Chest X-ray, PA view. Patient: 62 years old, sex M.
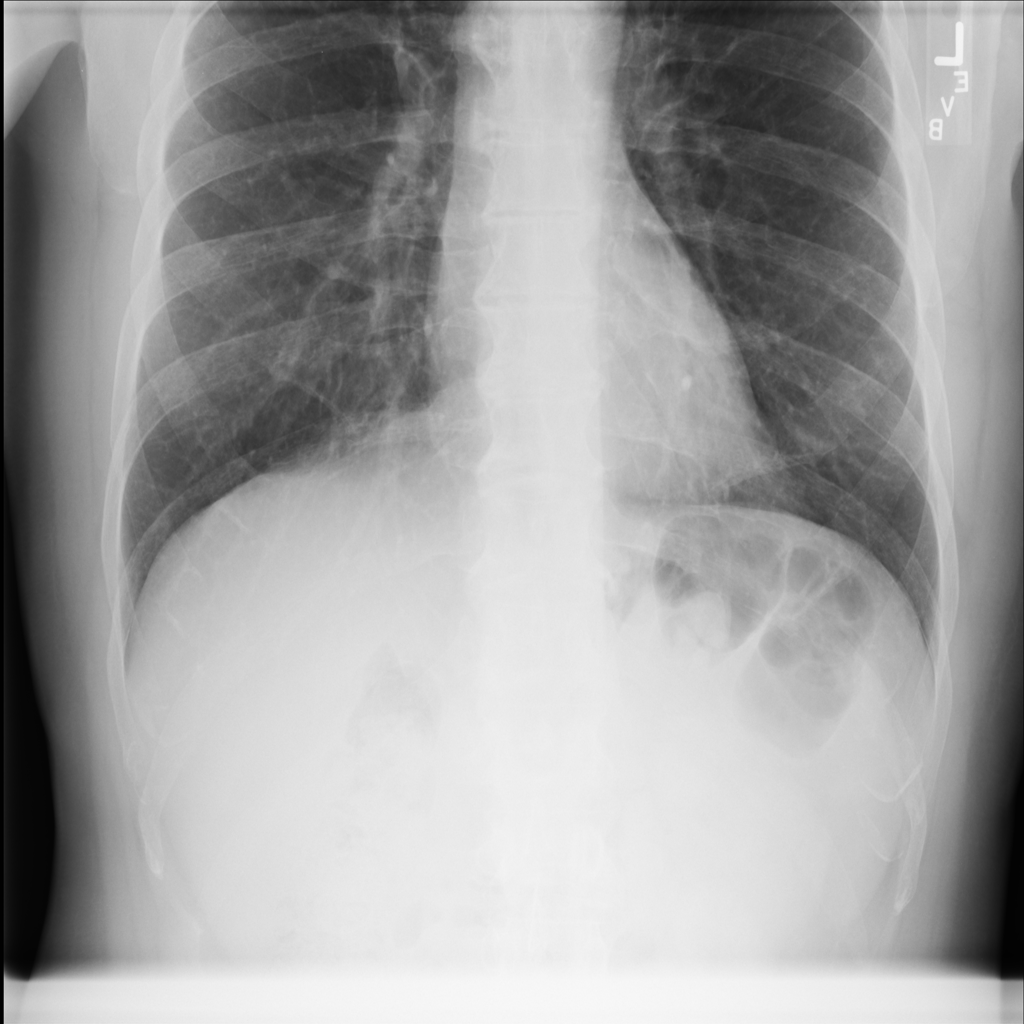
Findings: No Finding